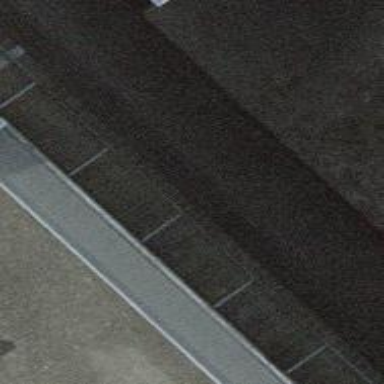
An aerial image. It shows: View of roof of building.